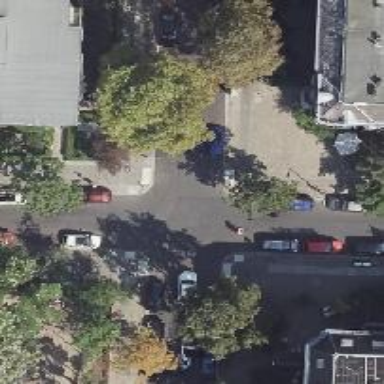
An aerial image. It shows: Residential road with asphalt surface and separate sidewalks. There are parallel parking lanes on both sides of the road.